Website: slack
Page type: billing-address
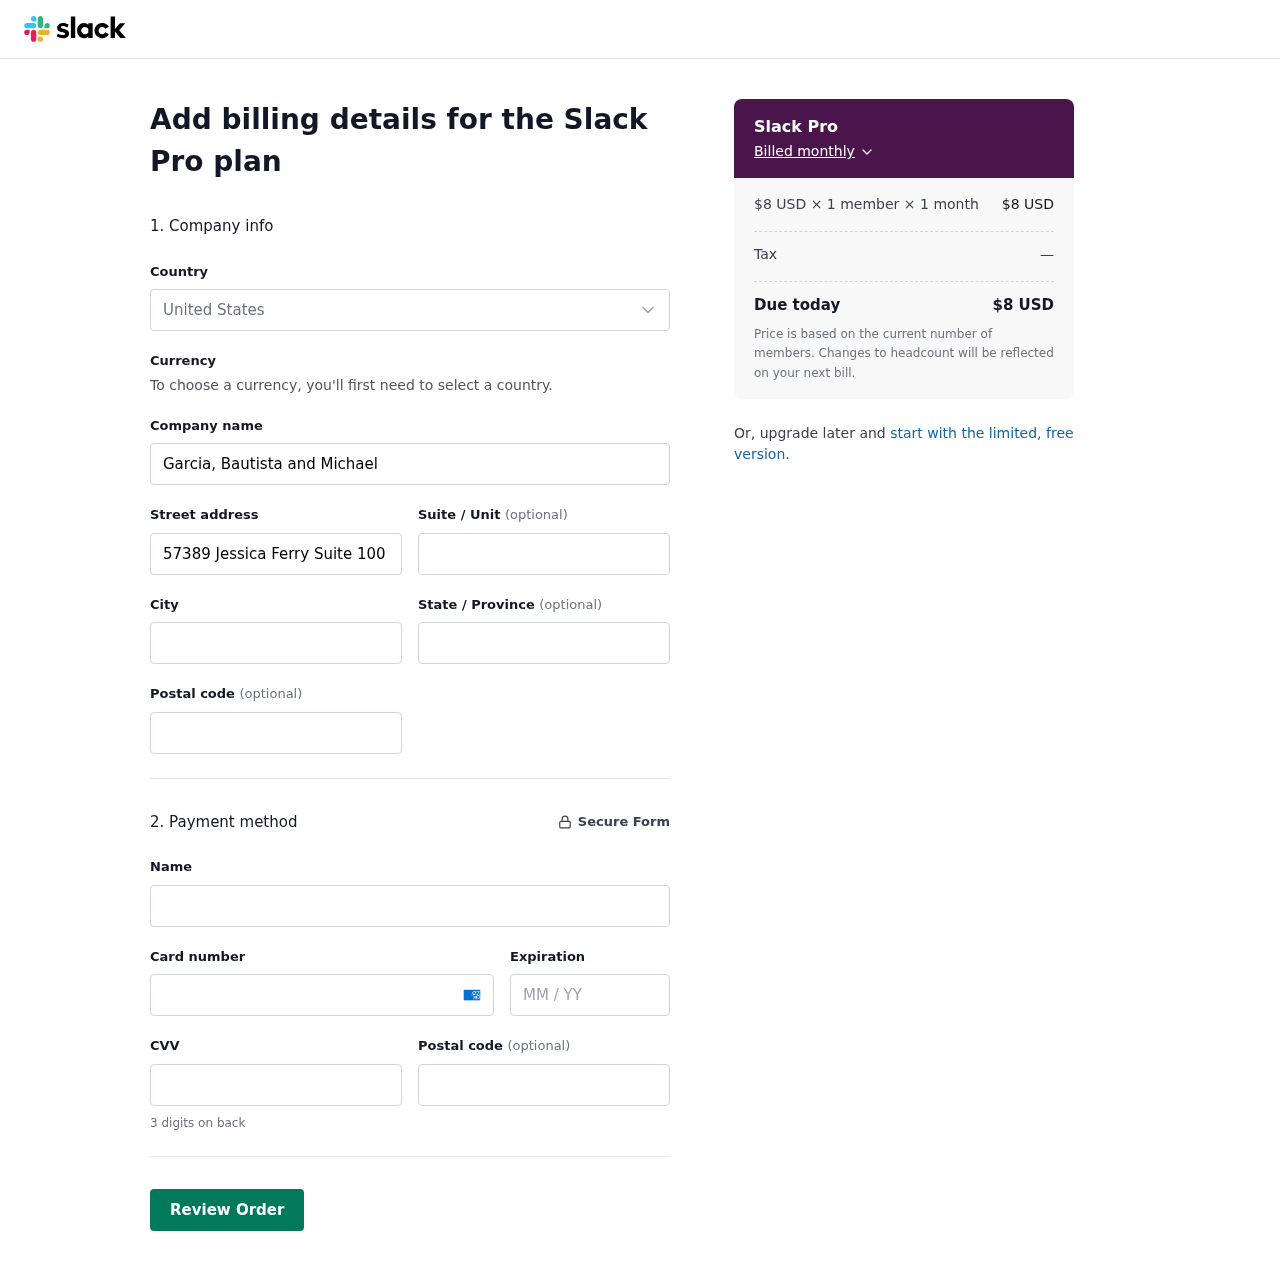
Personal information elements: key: PII_CARD_CVV
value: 1975
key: PII_CARD_EXPIRY
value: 11/27
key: PII_CARD_NUMBER
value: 3733 6518 0655 843
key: PII_CITY
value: South Kyle
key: PII_COMPANY
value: Garcia, Bautista and Michael
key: PII_COUNTRY
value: United States
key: PII_FULLNAME
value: Zachary Foster
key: PII_POSTCODE
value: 83436
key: PII_STATE
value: PR
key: PII_STREET
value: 57389 Jessica Ferry Suite 100
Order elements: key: ORDER_PLAN_PRICE
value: $8 USD
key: ORDER_NUM_MEMBERS
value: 1 member
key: ORDER_NUM_MONTHS
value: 1 month
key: ORDER_SUBTOTAL
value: $8 USD
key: ORDER_TAX
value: —
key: ORDER_TOTAL
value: $8 USD